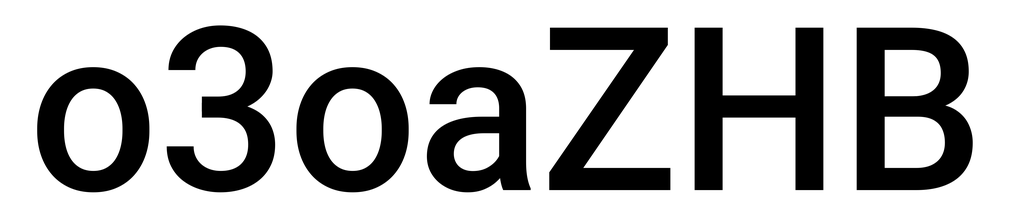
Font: Roboto_Medium